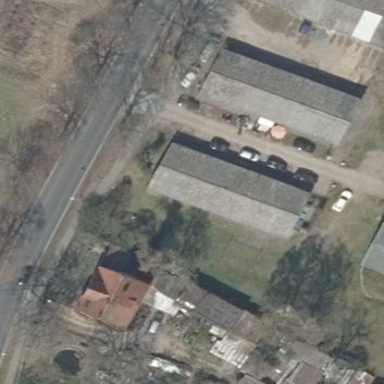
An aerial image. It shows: Shed.